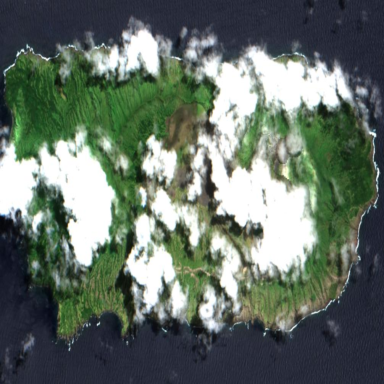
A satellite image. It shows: Island with natural coastline.